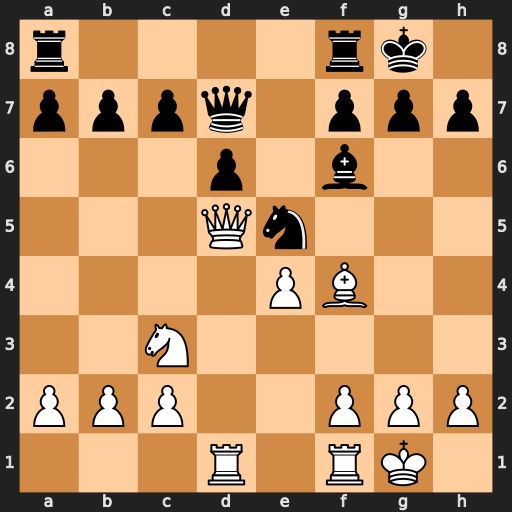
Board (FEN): r4rk1/pppq1ppp/3p1b2/3Qn3/4PB2/2N5/PPP2PPP/3R1RK1
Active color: w
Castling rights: -
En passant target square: -
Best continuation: Bxe5 Bxe5 Qxe5